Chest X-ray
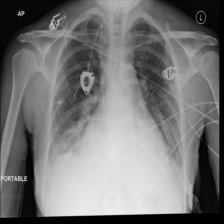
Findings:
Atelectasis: positive
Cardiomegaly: negative
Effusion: negative
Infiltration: positive
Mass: negative
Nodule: negative
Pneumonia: negative
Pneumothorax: negative
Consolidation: negative
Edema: negative
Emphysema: negative
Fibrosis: negative
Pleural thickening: negative
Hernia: negative